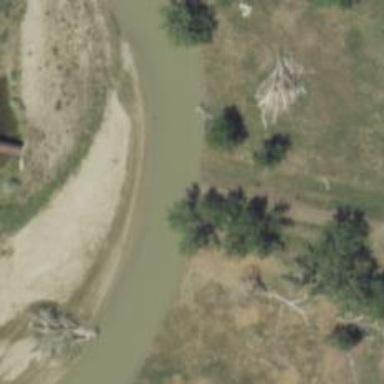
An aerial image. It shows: Abandoned railroad bridge.